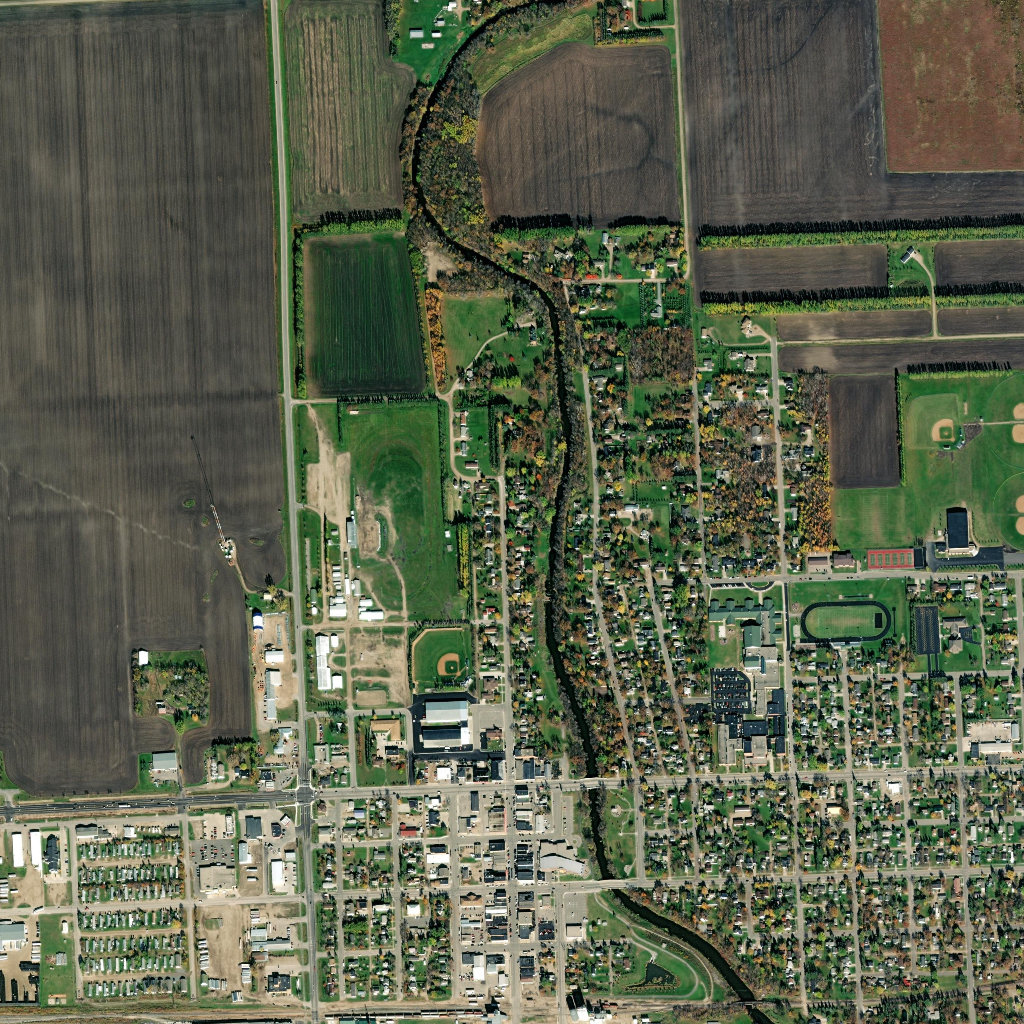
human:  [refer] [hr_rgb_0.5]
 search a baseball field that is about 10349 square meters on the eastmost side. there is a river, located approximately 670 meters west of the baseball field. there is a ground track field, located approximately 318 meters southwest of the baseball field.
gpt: <box>[[88, 38, 93, 43, 0]]</box>